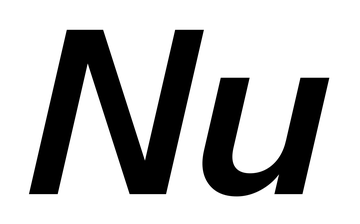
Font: InstrumentSans-Italic_SemiBold_Italic